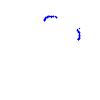
Particle: proton